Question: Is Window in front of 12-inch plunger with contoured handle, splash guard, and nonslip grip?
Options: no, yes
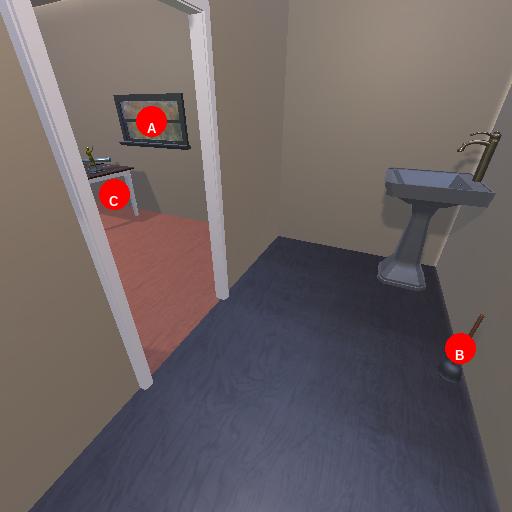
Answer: no